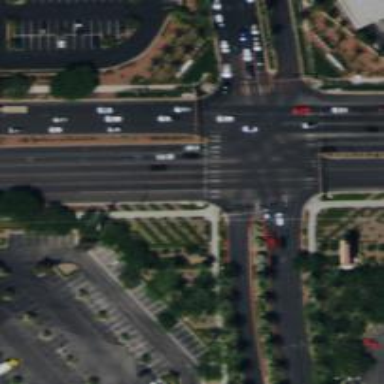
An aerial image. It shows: Solid stop line on the road marking.